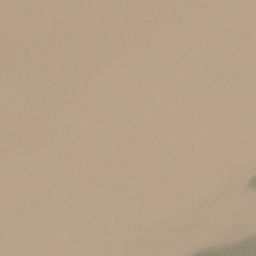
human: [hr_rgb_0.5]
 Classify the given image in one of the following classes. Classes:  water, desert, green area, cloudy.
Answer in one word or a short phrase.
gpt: cloudy